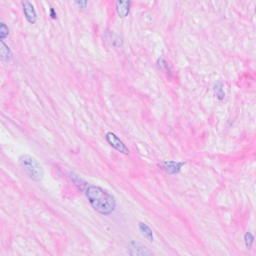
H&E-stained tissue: Breast